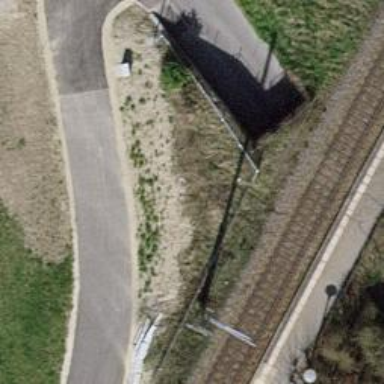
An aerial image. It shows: Retaining wall.